Question: I'm creating a table and want to design the table as below.
Can anyone tell me how to do like that? or any key word can search online?

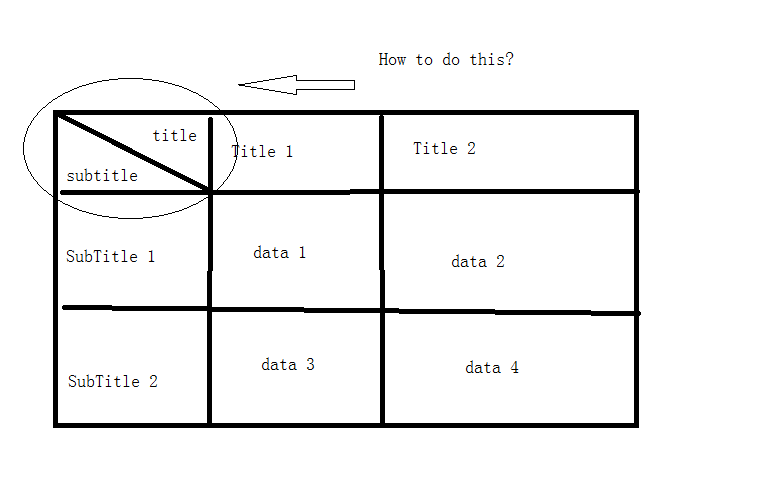
Answer: The easiest way to do this would be to create an image for the diagonal line and then set it as the cell's background. You'll have to play around with it to get it looking right, but that should work for you.
There is no built-in HTML or CSS property to set this.